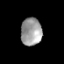
Tissue: prostate
Cell type: T cells
Senescence score: 0.3406
Nuclear area (px): 565
Mean DAPI intensity: 158.218